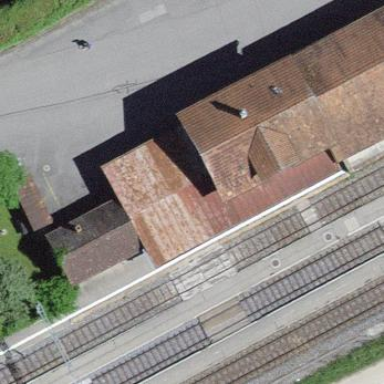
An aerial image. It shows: Train station building.